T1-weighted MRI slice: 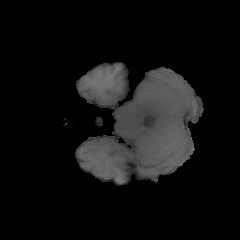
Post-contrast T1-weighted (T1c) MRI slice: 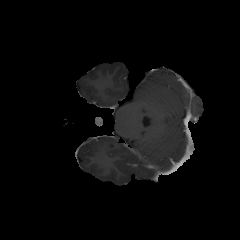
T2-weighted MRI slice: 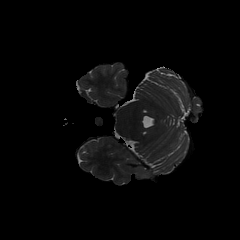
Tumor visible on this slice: no